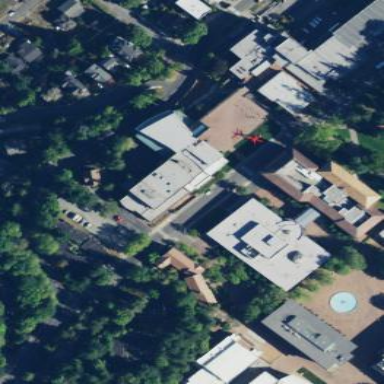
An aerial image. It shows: College building.